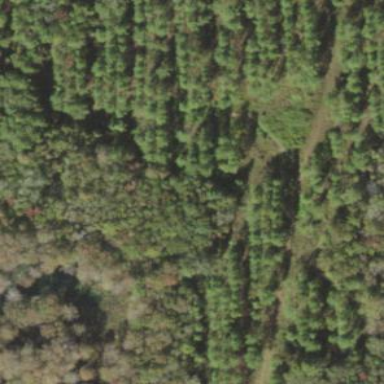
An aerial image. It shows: Forest with needle-leaved trees.